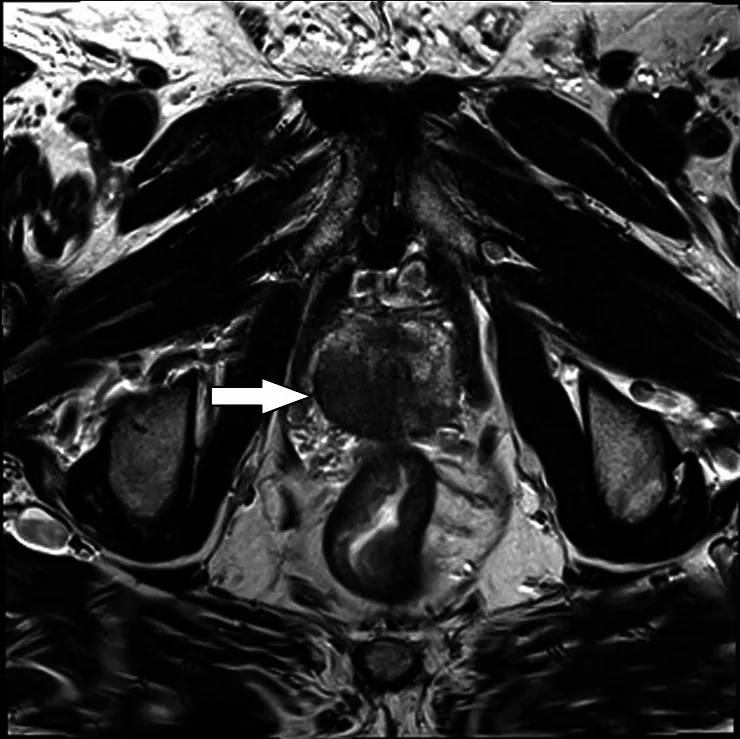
Multiparametric magnetic resonance imaging of the prostate: 30mm PI-RADS 5 lesion with characteristic T2 hypointensity involving the right peripheral zone and transition zone from base to apex.
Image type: radiology (mri)